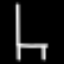
Label: chair